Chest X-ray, PA view. Patient: 47 years old, sex F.
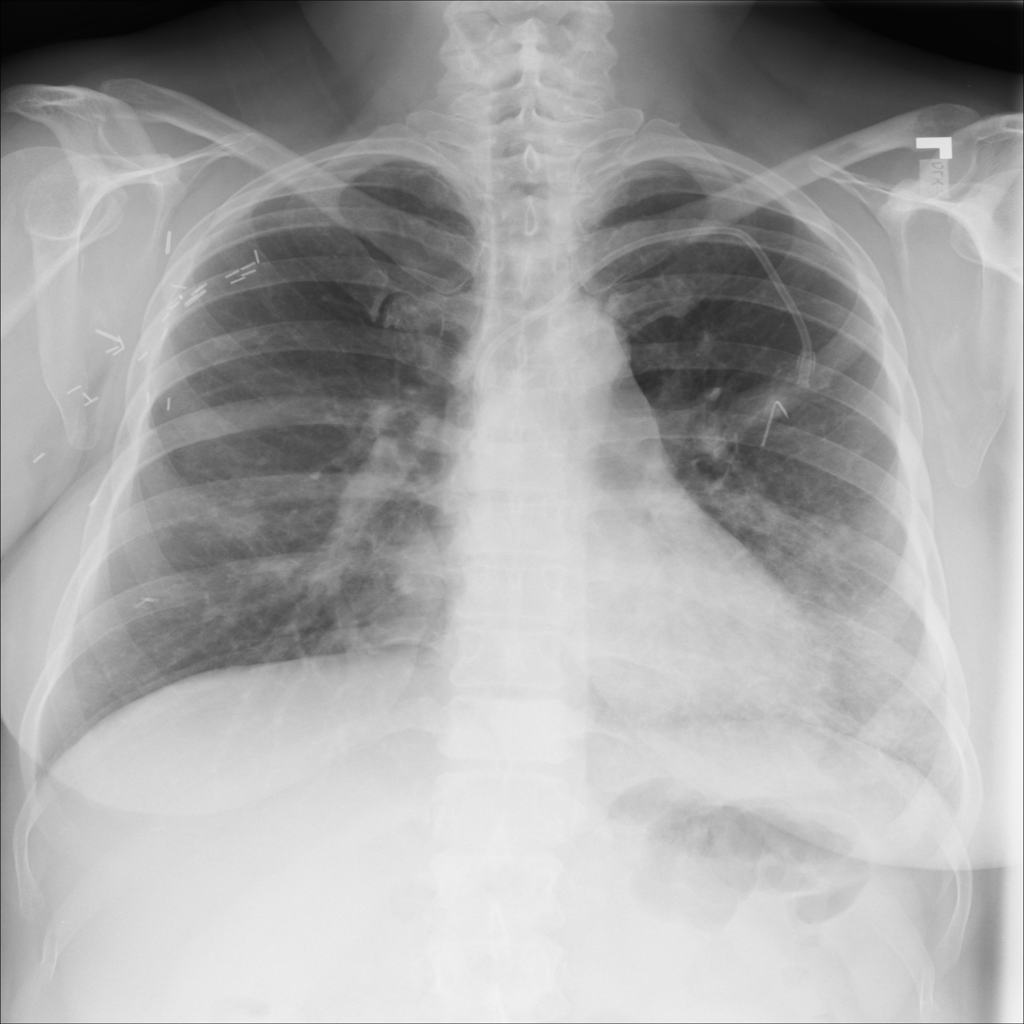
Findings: Infiltration